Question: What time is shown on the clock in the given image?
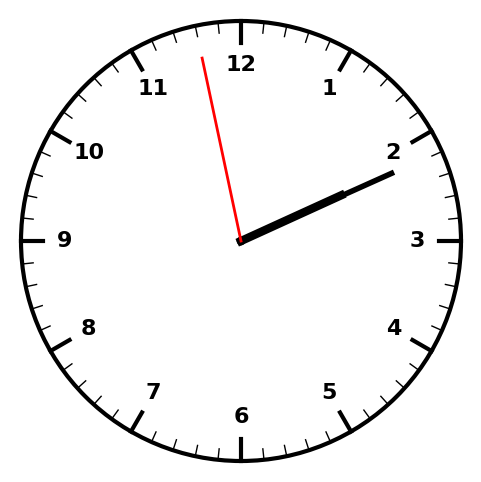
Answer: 02:10:58